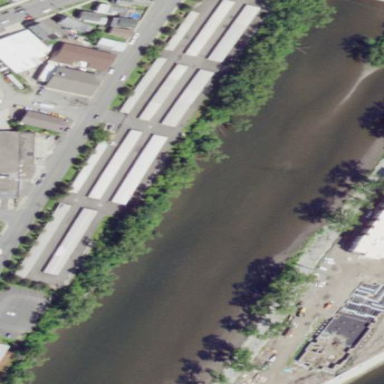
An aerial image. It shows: Storage rental shop.